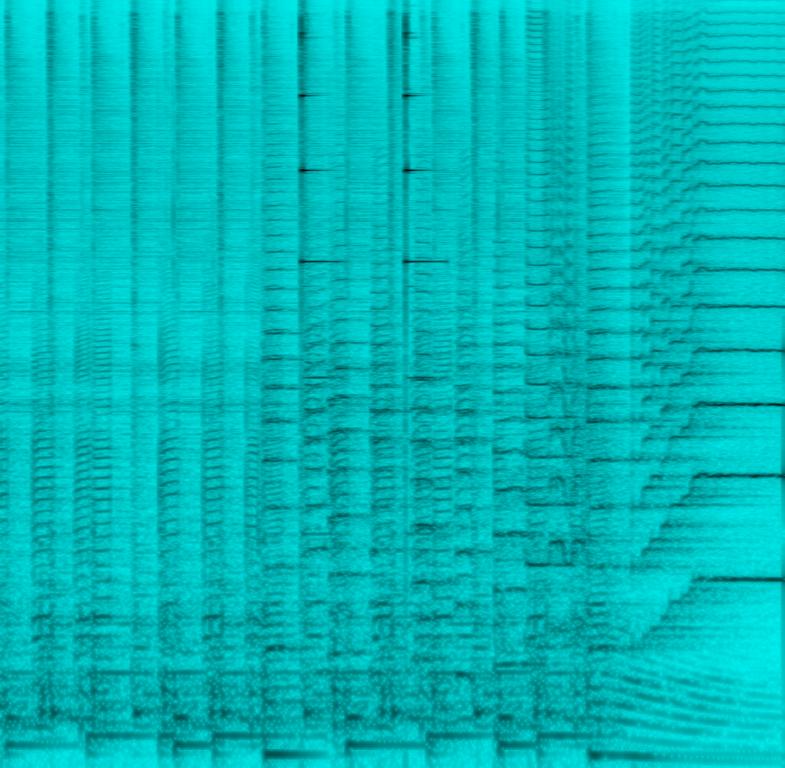
This music is a Jazz instrumental. The tempo is medium fast with lively trumpets, groovy bass lines, infectious drumming, sound of bells and chimes at the end followed by the voice of a female speaking. The music is spirited, ambient, complex, fun, informal, active,smooth and airy and emphatic.